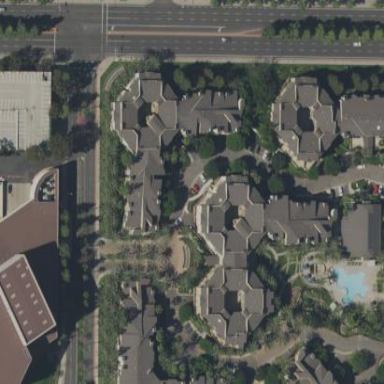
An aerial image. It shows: Image showing building with apartments.